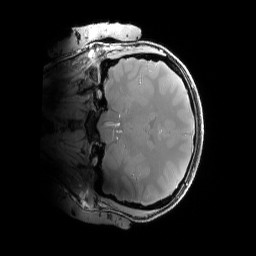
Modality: PDw
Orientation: coronal
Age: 24
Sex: female
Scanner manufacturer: siemens
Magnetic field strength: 6.98 T
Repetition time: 1.38 s
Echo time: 0.00242 s